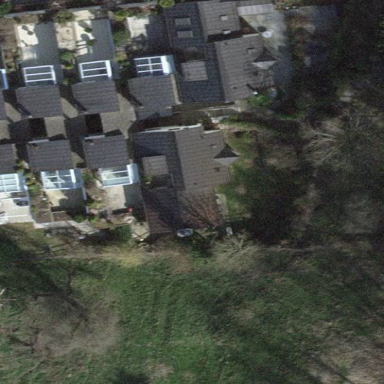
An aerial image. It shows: Simple and straightforward house.